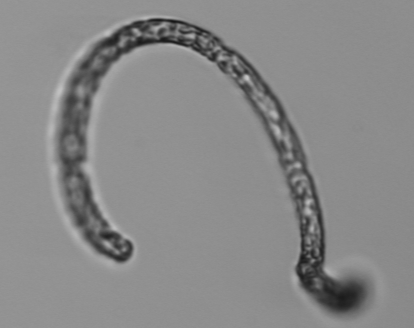
Label: Guinardia_striata